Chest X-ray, PA view. Patient: 3 years old, sex M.
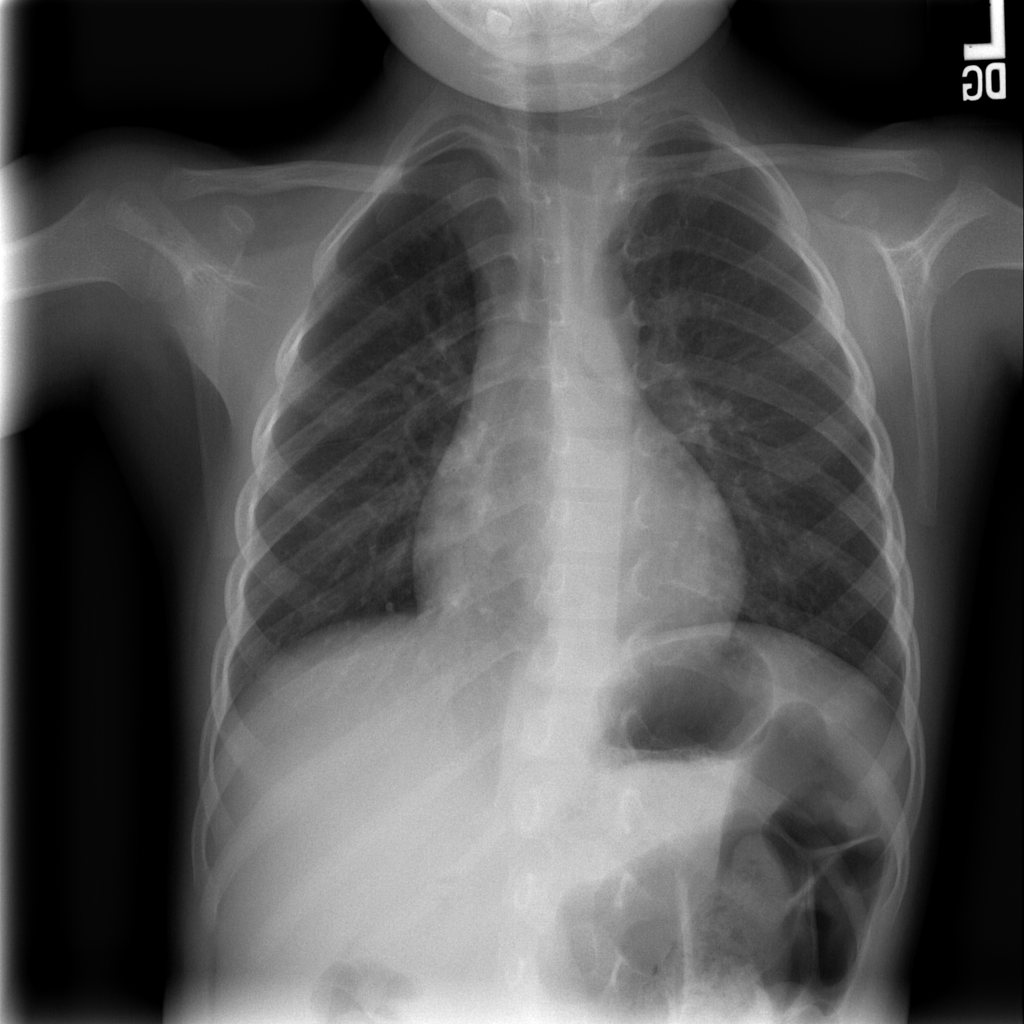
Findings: No Finding